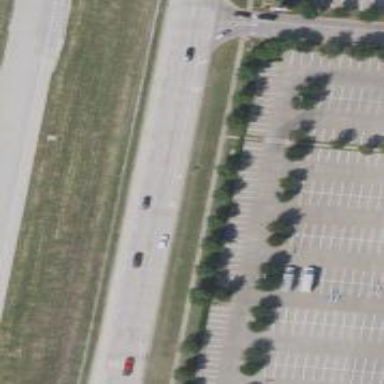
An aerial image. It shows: Secondary road with frontage road.